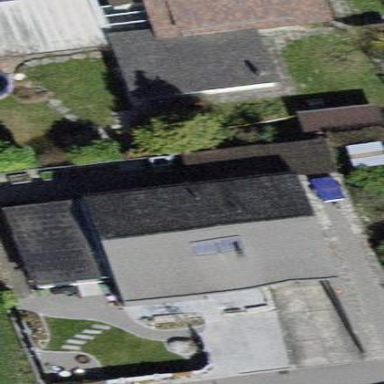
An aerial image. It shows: Residential building with tiled roof.